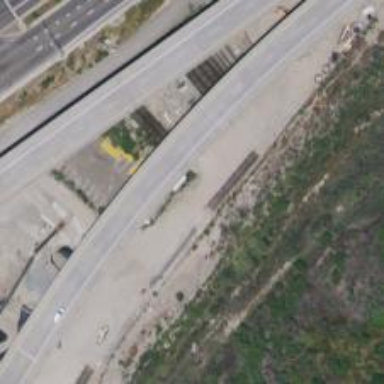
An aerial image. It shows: Bridge over motorway.